This time-frequency spectrogram was computed from a bearing vibration snapshot; brighter regions carry more energy. What is the most likely bearing condition (normal, inner_race, outer_race, ball)?
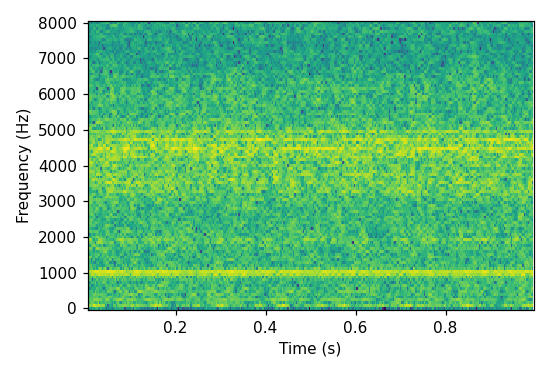
Answer: outer_race